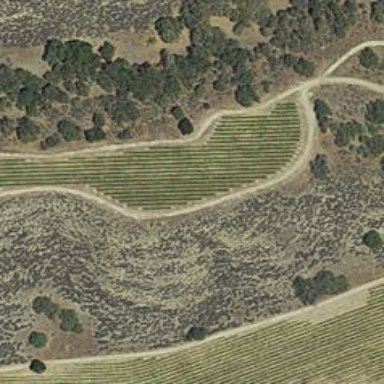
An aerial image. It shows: Vineyard growing grapes.